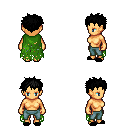
a pixel art fantasy rpg character, female body template, human, tanned skin, green tattered cape, teal pants, black bedhead hairstyle, black slippers, four views (front, back, left, right), 2x2 character sprite sheet, small pixel art, hard edges, no anti-aliasing